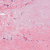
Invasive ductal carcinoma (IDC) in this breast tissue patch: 0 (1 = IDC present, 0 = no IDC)